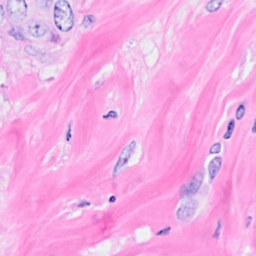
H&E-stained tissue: Breast